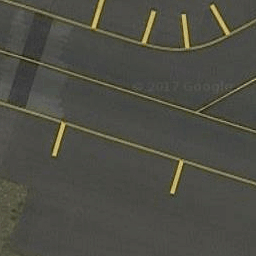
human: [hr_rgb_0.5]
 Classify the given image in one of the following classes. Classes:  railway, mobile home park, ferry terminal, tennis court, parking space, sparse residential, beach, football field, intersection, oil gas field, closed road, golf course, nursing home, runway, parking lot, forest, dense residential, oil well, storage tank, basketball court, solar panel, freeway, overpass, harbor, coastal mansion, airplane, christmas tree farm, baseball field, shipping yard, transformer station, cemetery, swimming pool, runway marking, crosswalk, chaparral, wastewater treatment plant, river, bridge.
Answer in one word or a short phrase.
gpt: runway marking